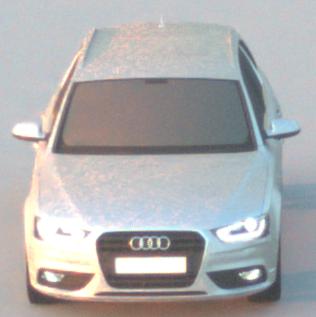
Make: Audi
Model: A4 Avant 1.8 TFSI
Detailed model: A4 (B8) Avant
Model produced from: 2012/02
Model produced until: 2015/04
Doors: 5
Color: white
Road condition: dry road
Daytime: sunrise or sunset
Contrast: medium contrast